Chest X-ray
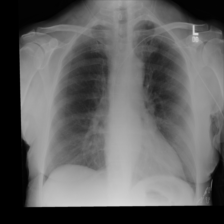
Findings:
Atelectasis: negative
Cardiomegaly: negative
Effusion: negative
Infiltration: negative
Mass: negative
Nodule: negative
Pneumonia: negative
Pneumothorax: negative
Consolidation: negative
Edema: negative
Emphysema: negative
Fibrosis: negative
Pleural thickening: negative
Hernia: negative